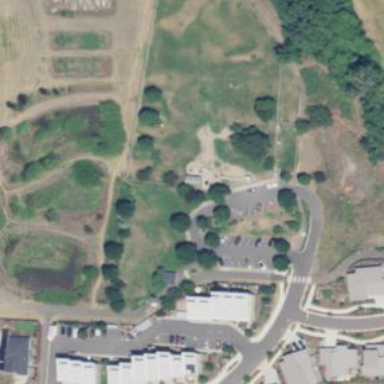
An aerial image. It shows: Dog park enclosed by fence.